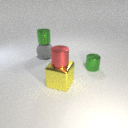
large yellow metal cube to the left of small green metal cylinder